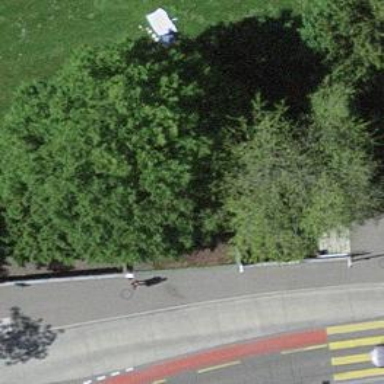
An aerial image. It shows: Footway tunnel.